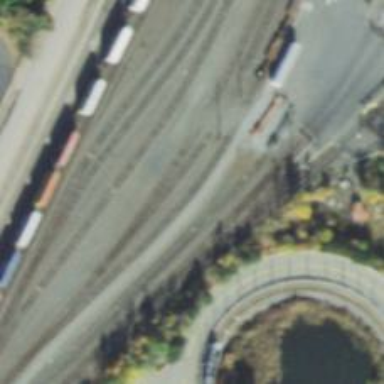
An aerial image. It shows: Railway yard.